Question: For acceptance testing I use TeckTalk SpecFlow in Visual Studio 2012. When I run all specflow scenarios, resharper unit test session windows is opened I can see all test results. Like on screen shot below.

The question is, when I see failed test (scenario) in some feature file, how can I navigate directly to this feature file from resharper session window to edit it???
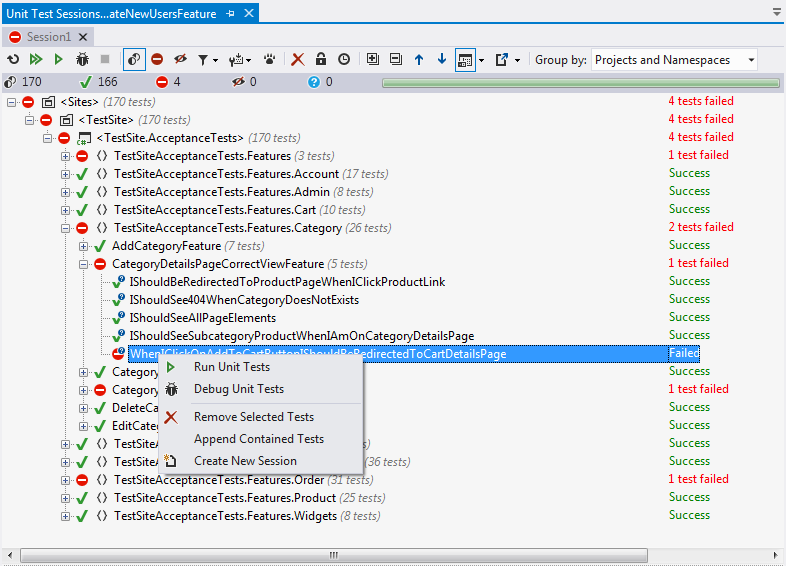
Answer: It seems to work perfectly well if run via the new VS2012 Test explorer, which on my machine worked automatically from "Run SpecFlow Scenarios" on the project menu. I can only assume Resharper is getting in the way on your machine.
Try Test->Run->All, then all you have to do is double click the test and it takes you straight to the scenario in question.